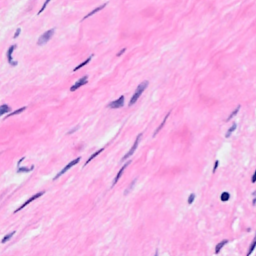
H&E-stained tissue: Breast